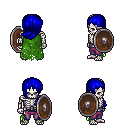
a pixel art fantasy rpg character, male body template, skeleton, green tattered cape, magenta pants, blue left-swept hairstyle, shield, four views (front, back, left, right), 2x2 character sprite sheet, small pixel art, hard edges, no anti-aliasing